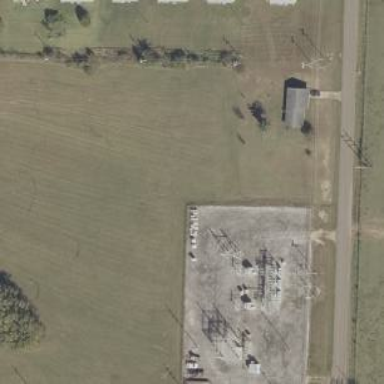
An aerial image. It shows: Distribution power substation secured by fence.